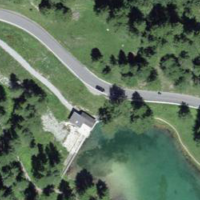
EUNIS habitat code: 26
Species observed at this site:
Bartsia alpina
Parnassia palustris